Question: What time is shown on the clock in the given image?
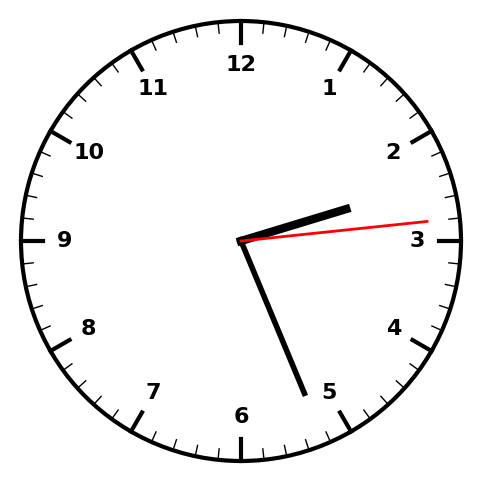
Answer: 02:26:14